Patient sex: M
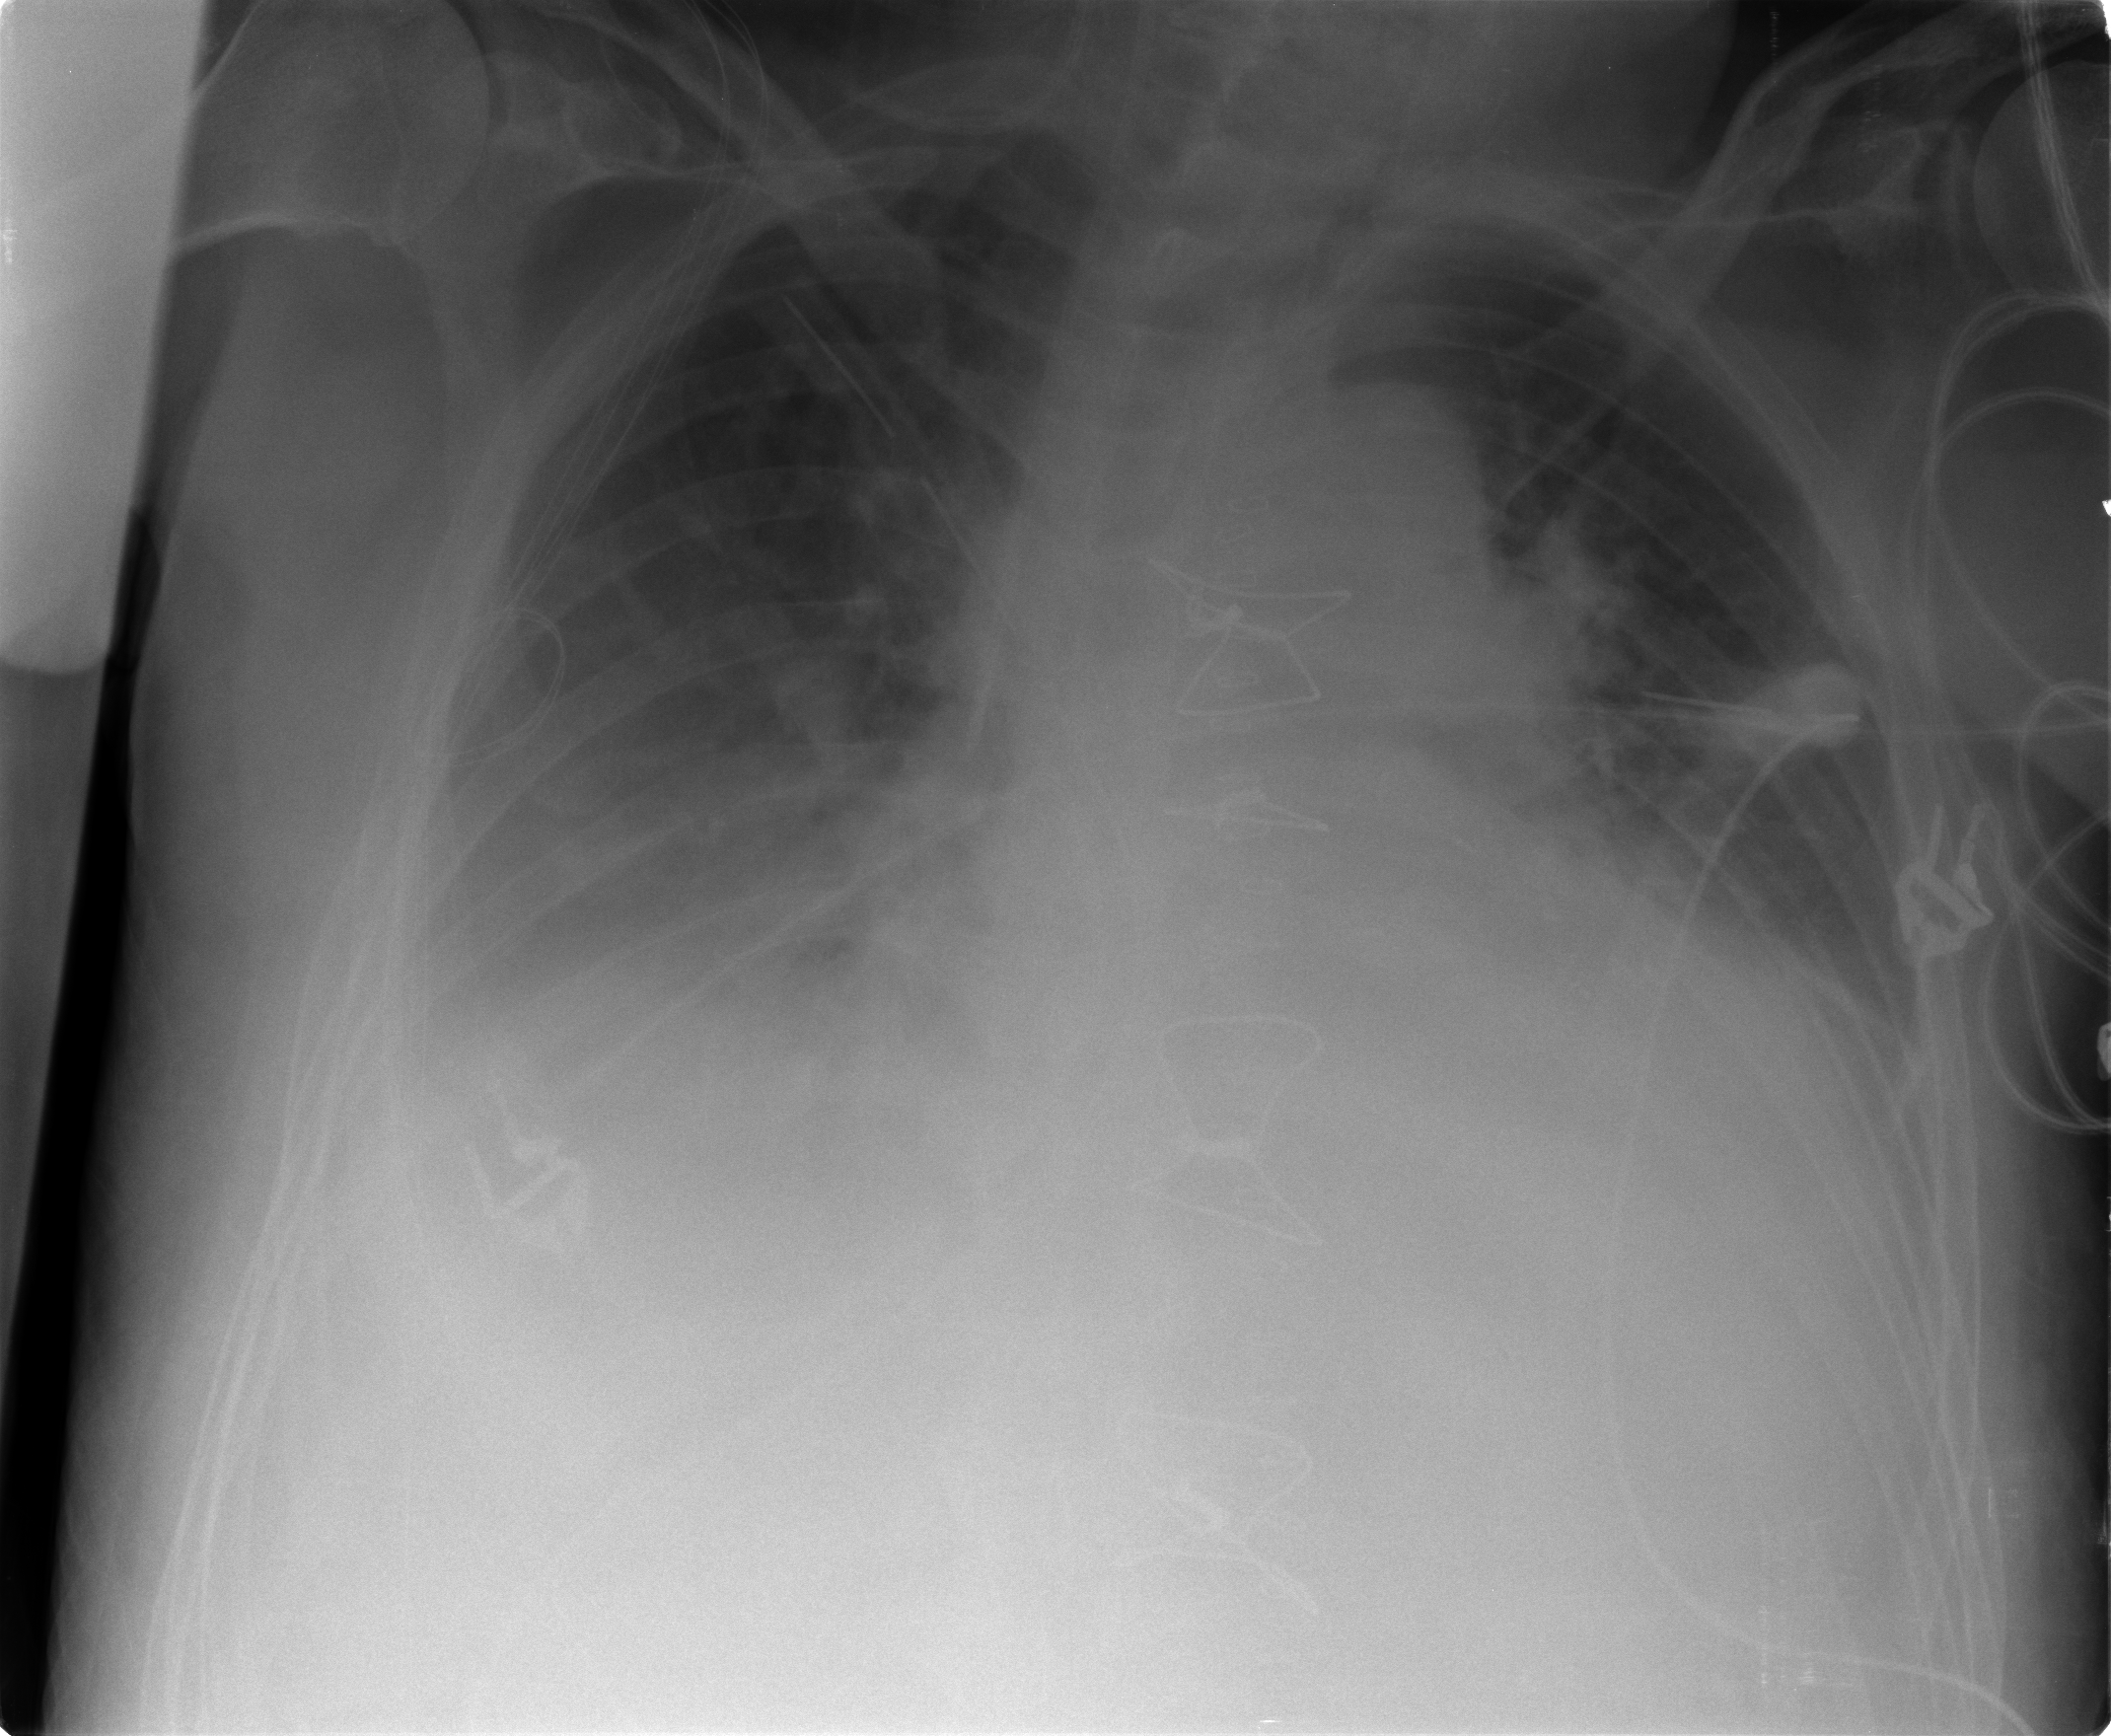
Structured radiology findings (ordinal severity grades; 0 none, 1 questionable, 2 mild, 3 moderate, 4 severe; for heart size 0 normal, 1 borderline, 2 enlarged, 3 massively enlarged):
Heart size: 2
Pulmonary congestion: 2
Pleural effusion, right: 2
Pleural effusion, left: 2
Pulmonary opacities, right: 0
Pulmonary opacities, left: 0
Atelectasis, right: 3
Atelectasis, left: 3